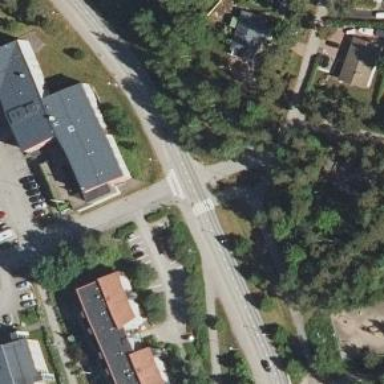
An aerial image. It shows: Marked road crossing.